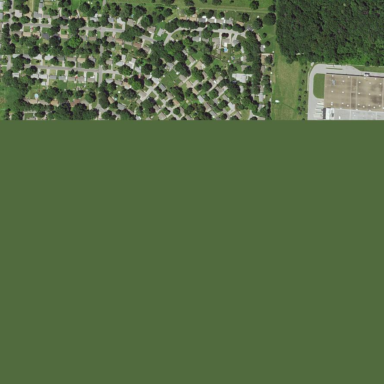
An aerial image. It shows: This residential area consists of single-family homes.